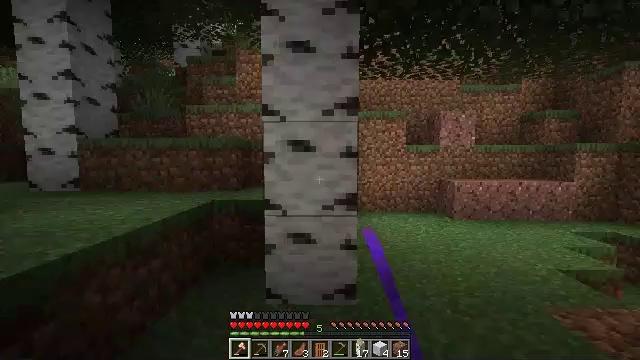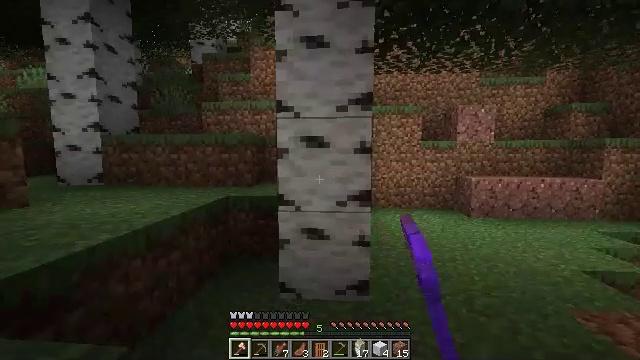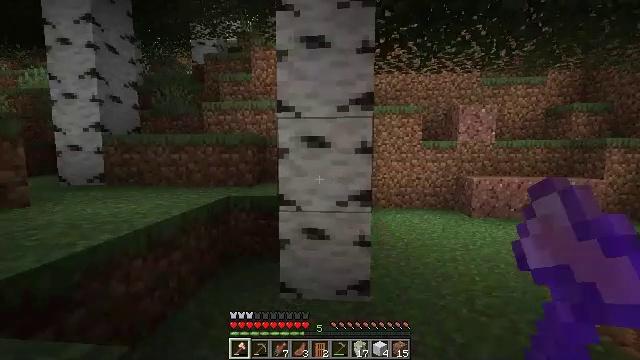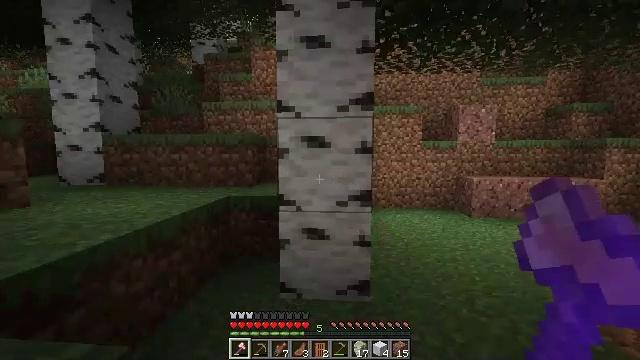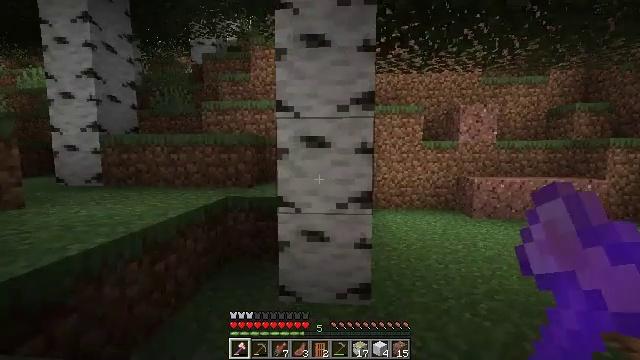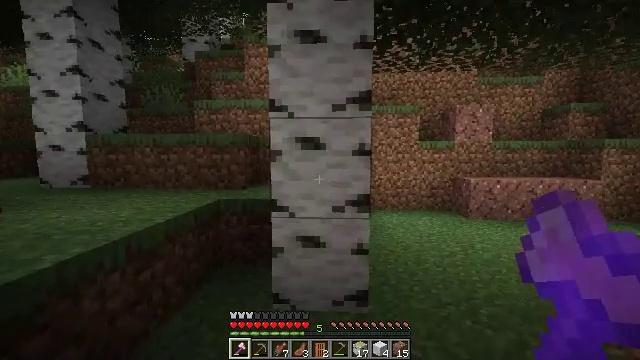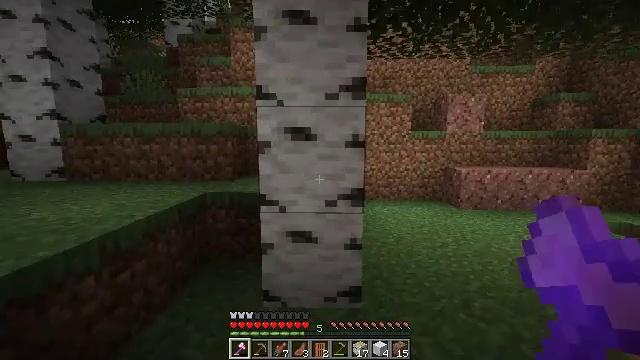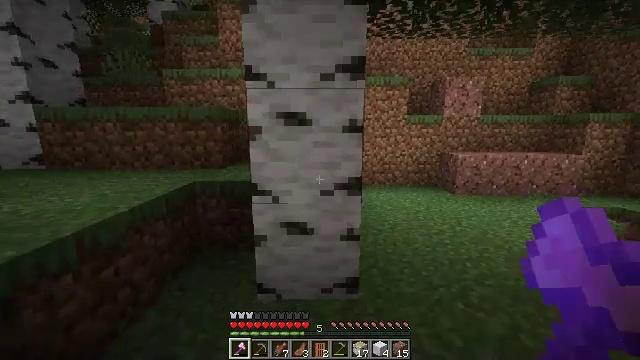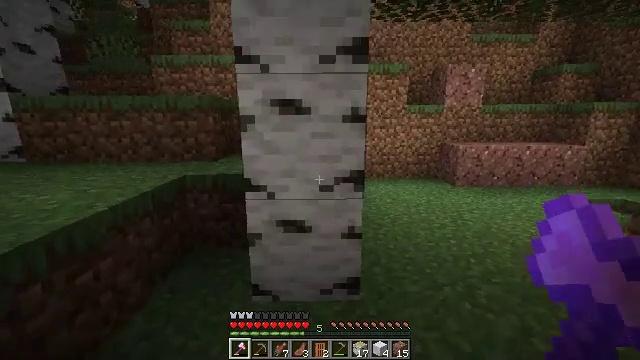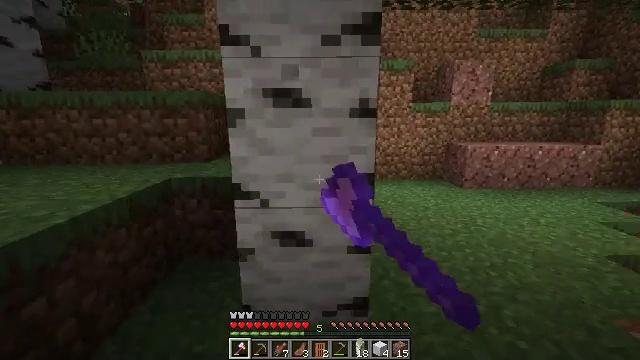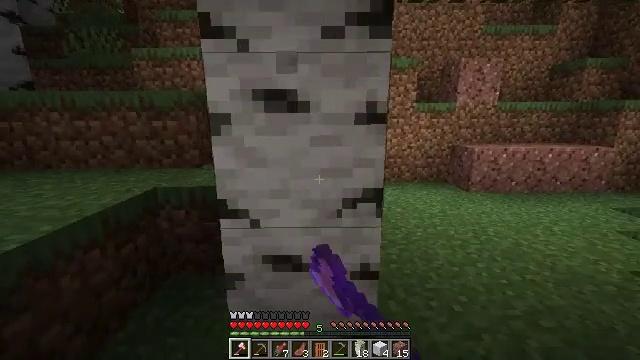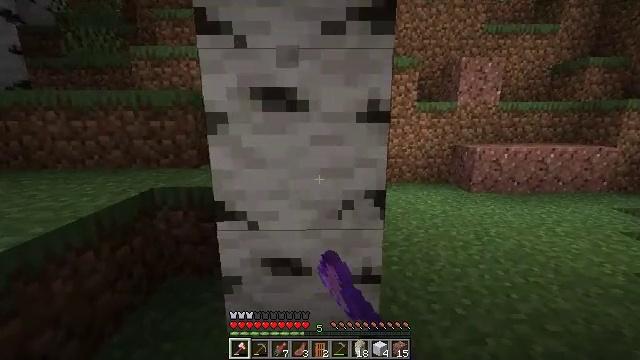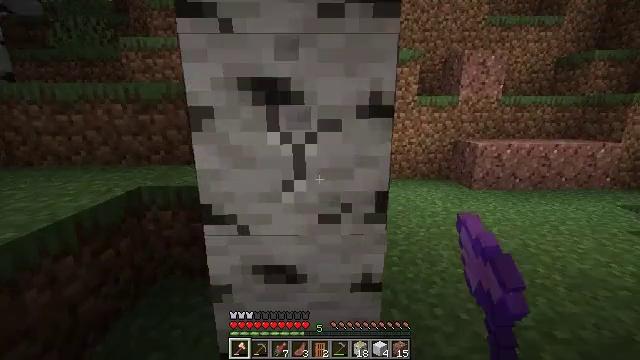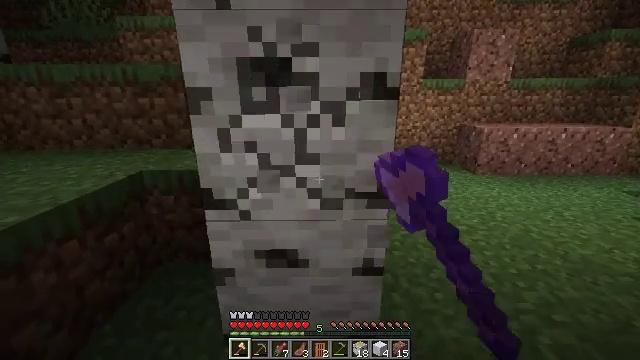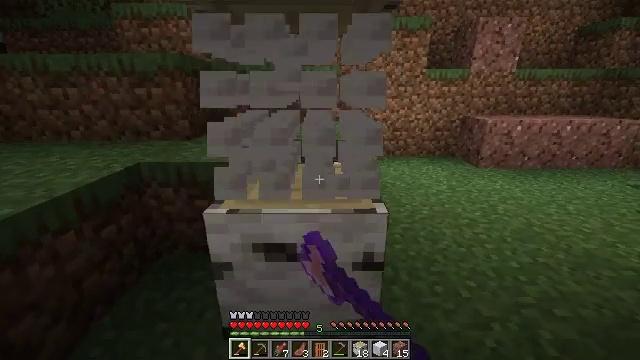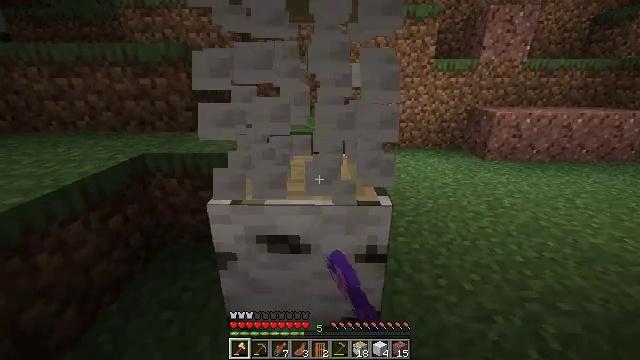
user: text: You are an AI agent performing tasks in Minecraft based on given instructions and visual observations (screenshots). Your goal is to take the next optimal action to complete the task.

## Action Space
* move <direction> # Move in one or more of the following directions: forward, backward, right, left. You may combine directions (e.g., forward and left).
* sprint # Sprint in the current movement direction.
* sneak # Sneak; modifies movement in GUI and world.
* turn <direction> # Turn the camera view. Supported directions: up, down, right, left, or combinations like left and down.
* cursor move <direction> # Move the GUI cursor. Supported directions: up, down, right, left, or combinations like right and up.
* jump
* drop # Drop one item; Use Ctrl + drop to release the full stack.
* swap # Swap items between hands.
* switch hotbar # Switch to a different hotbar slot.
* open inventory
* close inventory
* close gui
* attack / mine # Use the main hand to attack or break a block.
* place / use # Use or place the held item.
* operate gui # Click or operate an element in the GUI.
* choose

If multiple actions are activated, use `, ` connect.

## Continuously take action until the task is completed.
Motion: motion action
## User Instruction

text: Mine the birch log from the tree.
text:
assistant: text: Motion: turn left
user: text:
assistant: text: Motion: no_op
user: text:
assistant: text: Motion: no_op
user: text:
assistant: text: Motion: move forward
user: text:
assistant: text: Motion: move forward, turn right
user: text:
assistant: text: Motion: move forward, turn right and down
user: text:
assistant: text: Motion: move forward, turn right and down
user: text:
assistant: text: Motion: move forward, turn down, attack / mine
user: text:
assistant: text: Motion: move forward, attack / mine
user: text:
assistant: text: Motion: move forward, attack / mine
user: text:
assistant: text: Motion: attack / mine
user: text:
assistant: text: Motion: turn down, attack / mine
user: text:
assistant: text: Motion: turn down, attack / mine
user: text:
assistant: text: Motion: turn down, attack / mine
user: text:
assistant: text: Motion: turn left and down, attack / mine
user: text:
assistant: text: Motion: turn left and down, attack / mine
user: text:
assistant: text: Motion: turn left and down, attack / mine
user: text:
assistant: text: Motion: turn down, attack / mine
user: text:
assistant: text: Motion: attack / mine
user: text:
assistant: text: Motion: attack / mine
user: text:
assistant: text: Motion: turn down, attack / mine
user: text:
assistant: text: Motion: turn down, attack / mine
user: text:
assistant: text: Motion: attack / mine
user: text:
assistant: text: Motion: attack / mine
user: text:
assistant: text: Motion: attack / mine
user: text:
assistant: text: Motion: move forward, turn up, attack / mine
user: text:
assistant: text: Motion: move forward, turn up, attack / mine
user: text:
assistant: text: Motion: move forward, turn up, attack / mine
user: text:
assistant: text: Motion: move forward, turn up, attack / mine
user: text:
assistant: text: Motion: move forward, turn up, attack / mine